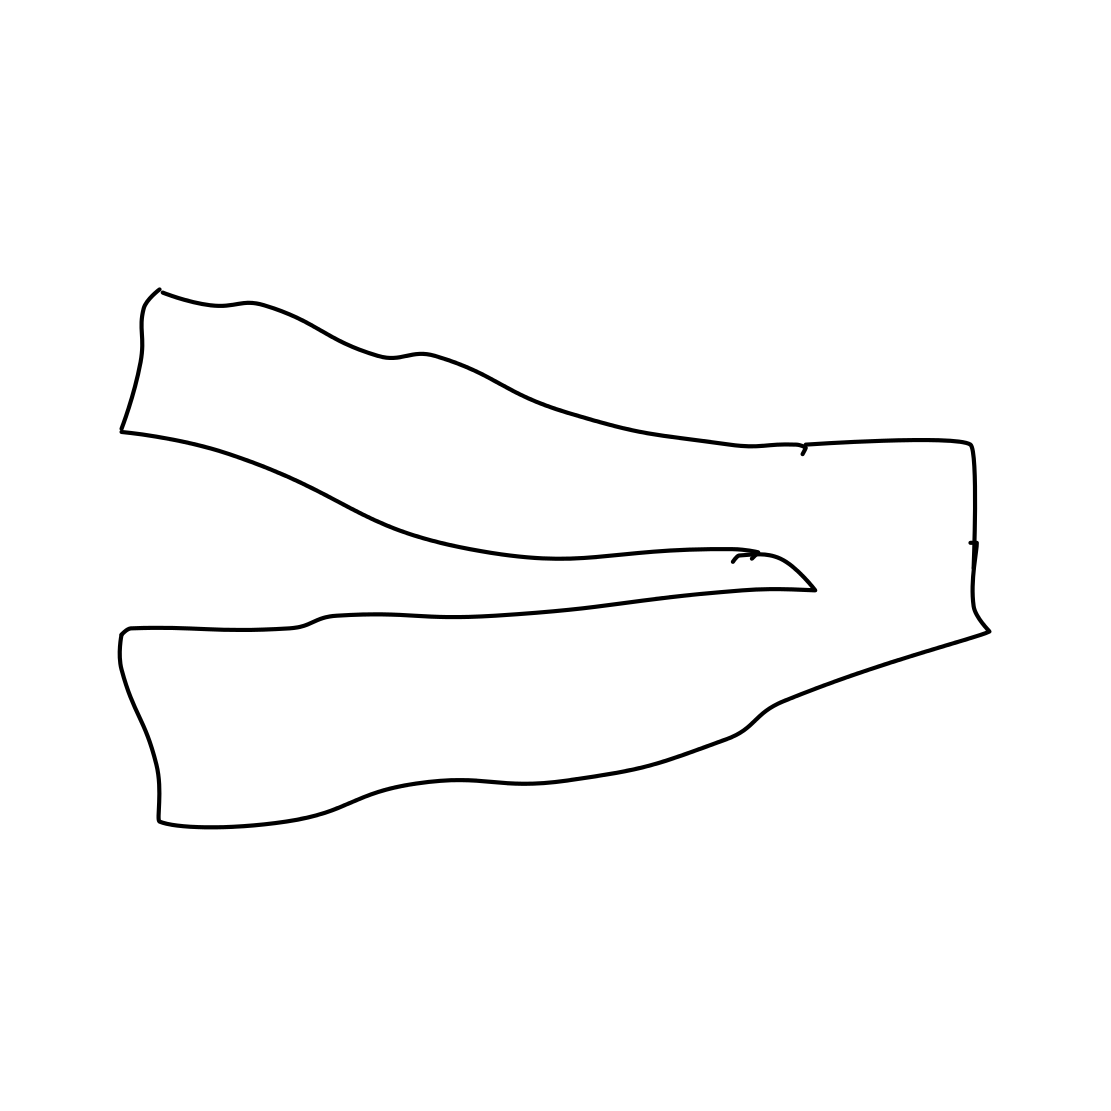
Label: stapler